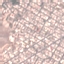
Land use / land cover class: Residential